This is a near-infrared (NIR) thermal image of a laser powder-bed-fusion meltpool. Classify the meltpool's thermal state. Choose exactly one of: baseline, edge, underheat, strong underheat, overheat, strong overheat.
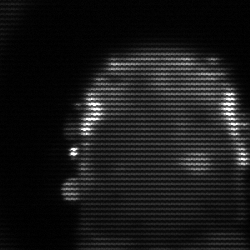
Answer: baseline